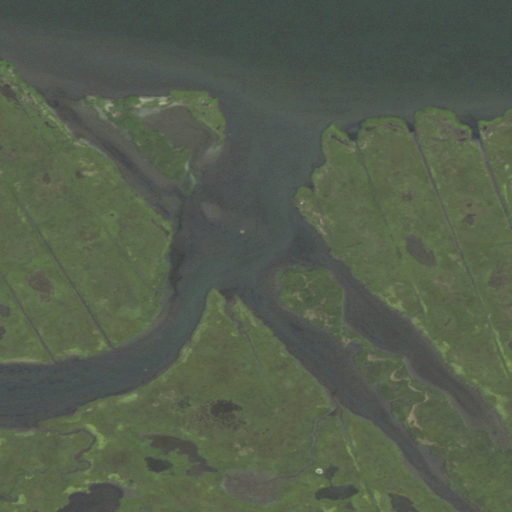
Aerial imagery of island in New York named Middle Line Island containing herbaceous wetlands and open water